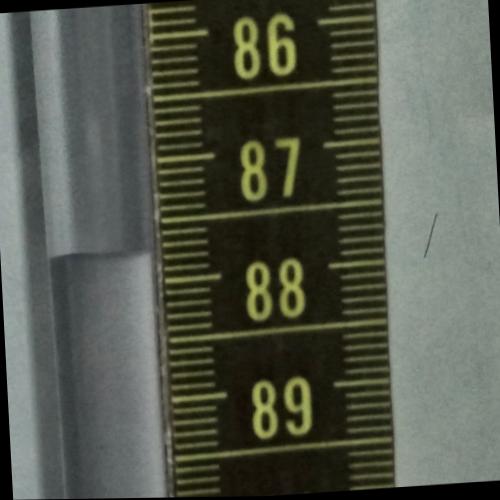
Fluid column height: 87.7 cm